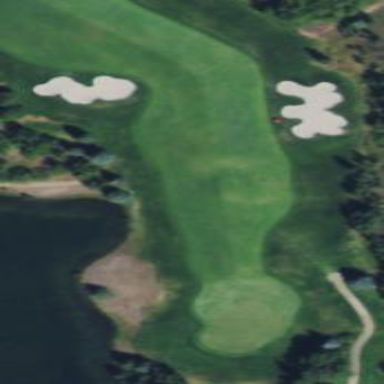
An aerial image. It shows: Grassy golf fairway.